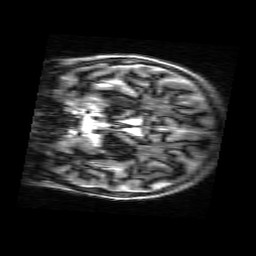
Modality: MP2RAGE
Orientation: coronal
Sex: female
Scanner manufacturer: siemens
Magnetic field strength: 3 T
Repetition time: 5 s
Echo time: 0.00355 s